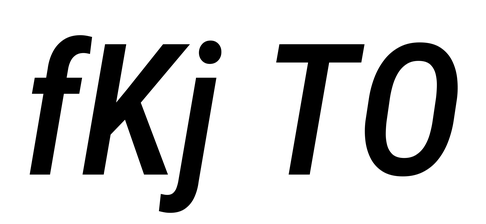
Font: Roboto-Italic_Condensed_Medium_Italic